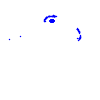
Particle: pion